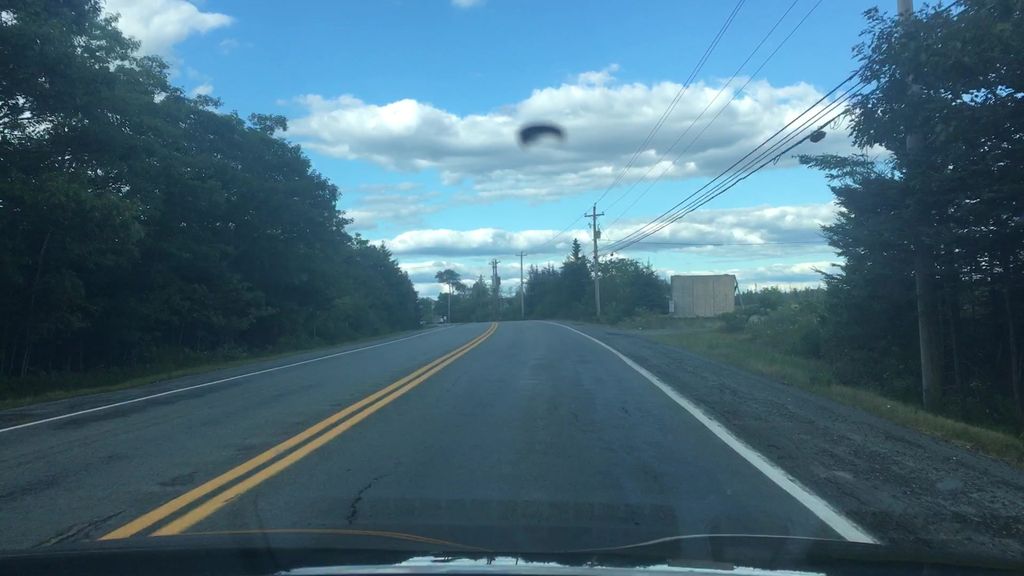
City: halifax